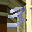
Label: 3